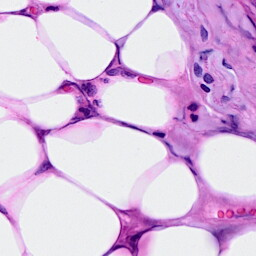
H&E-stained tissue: Breast